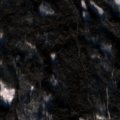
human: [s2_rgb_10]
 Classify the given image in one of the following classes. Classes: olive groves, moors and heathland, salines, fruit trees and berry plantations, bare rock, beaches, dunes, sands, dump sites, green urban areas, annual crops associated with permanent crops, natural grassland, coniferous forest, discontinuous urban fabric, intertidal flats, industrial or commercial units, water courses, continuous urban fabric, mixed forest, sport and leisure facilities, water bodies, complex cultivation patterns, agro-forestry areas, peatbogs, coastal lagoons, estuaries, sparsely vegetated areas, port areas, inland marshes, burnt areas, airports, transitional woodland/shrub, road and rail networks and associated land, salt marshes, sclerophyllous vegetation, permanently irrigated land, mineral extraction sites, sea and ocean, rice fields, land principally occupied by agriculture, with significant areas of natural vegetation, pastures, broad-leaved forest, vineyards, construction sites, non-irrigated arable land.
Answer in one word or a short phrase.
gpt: coniferous forest